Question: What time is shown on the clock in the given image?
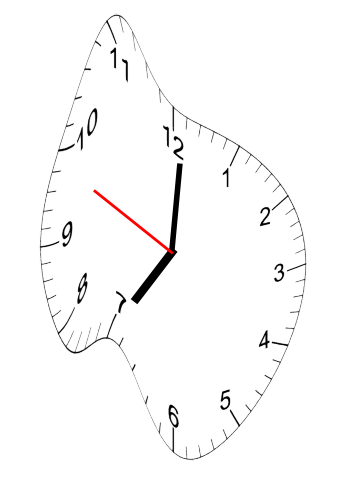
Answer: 07:00:49